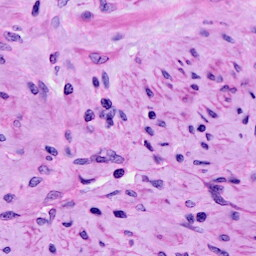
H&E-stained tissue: Cervix